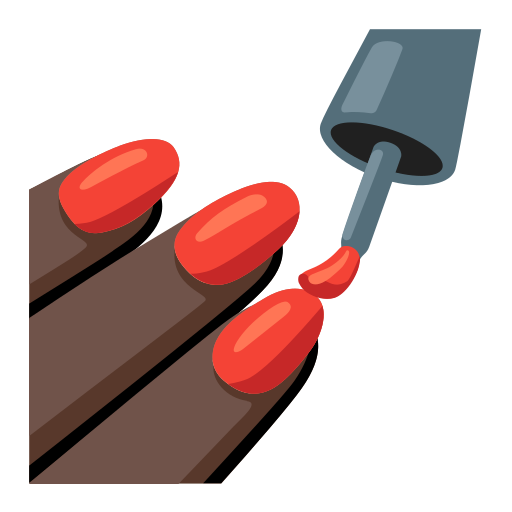
Emoji: 💅🏿